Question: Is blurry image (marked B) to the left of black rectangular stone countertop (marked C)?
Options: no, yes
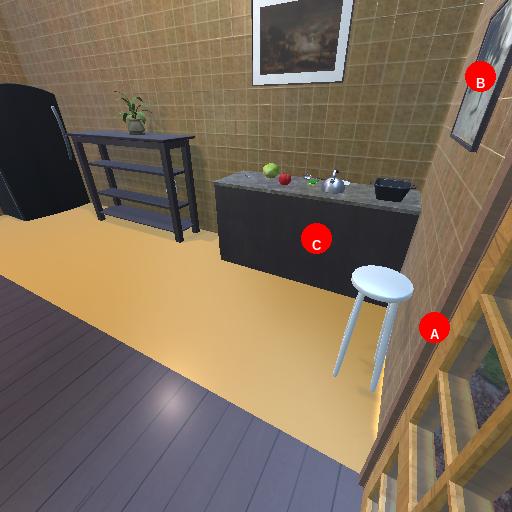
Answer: no